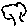
Label: tree